Question: I'm trying to create a GWT button that includes both an image and text like this:

I can create and set the button image like this:
'''
PushButton button = new PushButton();
button.getUpFace().setImage(new Image(icon));
'''
but if I do this the image disappears:
'''
button.setText("ABC");
'''
How can I keep both? I would prefer not to use the setHtml method because that would create a new HTTP request
EDIT: The problem with calling setHTML() is that it causes the browser to send another HTTP request to the server. This means that when I change the icon the button is blank for a second or two while the browser waits for a response from the server - obviously this not ideal. I'm looking for a way to use the image that is in memory in the form of a ImageResource object. Thanks!
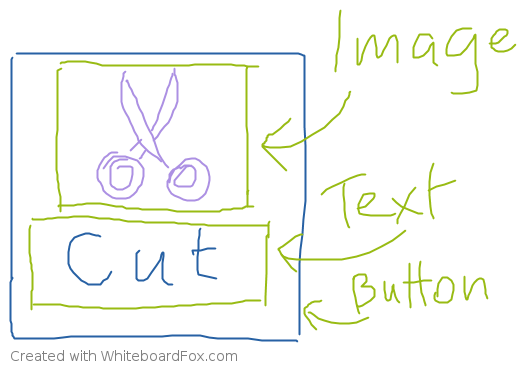
Answer: There are lots of ways to achieve this.
Please have a look at below post asked in the same context:
- <URL>
Sample code:
'''
Button button = new Button();
// get image form CSS resource
String url = new Image(Resources.INSTANCE.cut()).getUrl();
// get image from url
String url = "https://cdn3.iconfinder.com/data/icons/tango-icon-library/48/edit-cut-64.png";
// get image from the project war/images folder
String url = GWT.getHostPageBaseURL() + "images/cut.png";
String html = "<div><center><img src = '" + url
+ "'></img></center><label>Cut</label></br></div>";
button.setHTML(html);
'''
you can move it to CSS as well and append in HTML.
___________-
'PushButton''setInnerHTML()''ImageResource'
'''
final PushButton pushButton = new PushButton(new Image(Resources.INSTANCE.old_cut_icon()));
pushButton.getElement().setInnerHTML("<div><center>"+pushButton.getElement().getInnerHTML()+"</center><label><center>Cut</center></label></div>");
'''
now simply call 'setImage()' whenever needed to change the icon only.
'''
pushButton.getUpFace().setImage(new Image(Resources.INSTANCE.new_cut_icon()));
'''
Screenshot